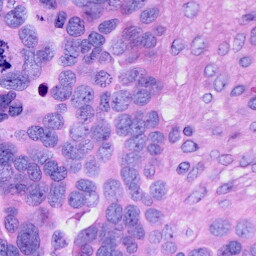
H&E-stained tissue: Ovarian